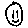
Label: smiley face